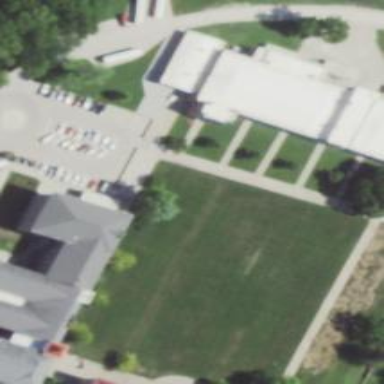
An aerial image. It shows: College building.